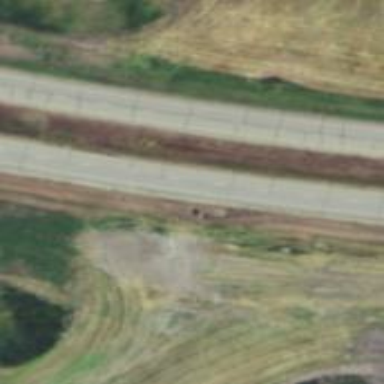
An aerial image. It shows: Trunk highway.